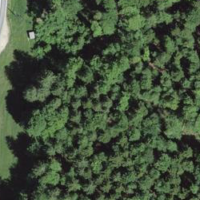
EUNIS habitat code: 41
Species observed at this site:
Cardamine heptaphylla
Campanula glomerata